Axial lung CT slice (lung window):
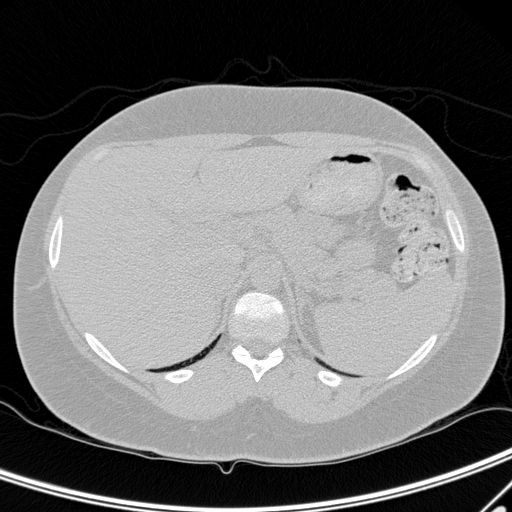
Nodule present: no